Question:
And this:
'''
Ld /Users/davidraijmakers/Library/Developer/Xcode/DerivedData/Scanner-bbwbbvayxxnrhwdsgbkvibplofyw/Build/Products/Debug-iphoneos/Scanner.app/Scanner normal armv7
cd /Users/davidraijmakers/Documents/xcodezooi/Scanner
setenv IPHONEOS_DEPLOYMENT_TARGET 6.0
setenv PATH "/Applications/Xcode.app/Contents/Developer/Platforms/iPhoneOS.platform/Developer/usr/bin:/Applications/Xcode.app/Contents/Developer/usr/bin:/usr/bin:/bin:/usr/sbin:/sbin"
/Applications/Xcode.app/Contents/Developer/Toolchains/XcodeDefault.xctoolchain/usr/bin/clang++ -arch armv7 -isysroot /Applications/Xcode.app/Contents/Developer/Platforms/iPhoneOS.platform/Developer/SDKs/iPhoneOS6.0.sdk -L/Users/davidraijmakers/Library/Developer/Xcode/DerivedData/Scanner-bbwbbvayxxnrhwdsgbkvibplofyw/Build/Products/Debug-iphoneos -L/Users/davidraijmakers/Documents/xcodezooi/Scanner/Scanner/ScanditSDK -F/Users/davidraijmakers/Library/Developer/Xcode/DerivedData/Scanner-bbwbbvayxxnrhwdsgbkvibplofyw/Build/Products/Debug-iphoneos -filelist /Users/davidraijmakers/Library/Developer/Xcode/DerivedData/Scanner-bbwbbvayxxnrhwdsgbkvibplofyw/Build/Intermediates/Scanner.build/Debug-iphoneos/Scanner.build/Objects-normal/armv7/Scanner.LinkFileList -dead_strip -fobjc-link-runtime -stdlib=libc++ -miphoneos-version-min=6.0 -liconv -lz -framework CoreVideo -framework AudioToolbox -framework AVFoundation -framework CoreMedia -framework QuartzCore -framework SystemConfiguration -framework UIKit -framework Foundation -framework CoreGraphics -lscanditsdk-iphone-2.2.5 -o /Users/davidraijmakers/Library/Developer/Xcode/DerivedData/Scanner-bbwbbvayxxnrhwdsgbkvibplofyw/Build/Products/Debug-iphoneos/Scanner.app/Scanner
Undefined symbols for architecture armv7:
"std::basic_ostream<char, std::char_traits<char> >& std::operator<<<std::char_traits<char> >(std::basic_ostream<char, std::char_traits<char> >&, char const*)", referenced from:
l1348 in libscanditsdk-iphone-2.2.5.a(mirasense.o)
l1486 in libscanditsdk-iphone-2.2.5.a(mirasense.o)
l1585 in libscanditsdk-iphone-2.2.5.a(mirasense.o)
l1600 in libscanditsdk-iphone-2.2.5.a(mirasense.o)
l1602 in libscanditsdk-iphone-2.2.5.a(mirasense.o)
l1655 in libscanditsdk-iphone-2.2.5.a(mirasense.o)
"std::basic_string<char, std::char_traits<char>, std::allocator<char> >::basic_string(char const*, std::allocator<char> const&)", referenced from:
l1241 in libscanditsdk-iphone-2.2.5.a(mirasense.o)
"std::ios_base::Init::Init()", referenced from:
l1670 in libscanditsdk-iphone-2.2.5.a(mirasense.o)
l1671 in libscanditsdk-iphone-2.2.5.a(mirasense.o)
l1672 in libscanditsdk-iphone-2.2.5.a(mirasense.o)
l1673 in libscanditsdk-iphone-2.2.5.a(mirasense.o)
l1674 in libscanditsdk-iphone-2.2.5.a(mirasense.o)
l1675 in libscanditsdk-iphone-2.2.5.a(mirasense.o)
l1676 in libscanditsdk-iphone-2.2.5.a(mirasense.o)
...
"std::__throw_length_error(char const*)", referenced from:
std::vector<zxing::Ref<zxing::datamatrix::Version>, std::allocator<zxing::Ref<zxing::datamatrix::Version> > >::_M_insert_aux(__gnu_cxx::__normal_iterator<zxing::Ref<zxing::datamatrix::Version>*, std::vector<zxing::Ref<zxing::datamatrix::Version>, std::allocator<zxing::Ref<zxing::datamatrix::Version> > > >, zxing::Ref<zxing::datamatrix::Version> const&) in libscanditsdk-iphone-2.2.5.a(mirasense.o)
std::vector<zxing::datamatrix::ECB*, std::allocator<zxing::datamatrix::ECB*> >::_M_insert_aux(__gnu_cxx::__normal_iterator<zxing::datamatrix::ECB**, std::vector<zxing::datamatrix::ECB*, std::allocator<zxing::datamatrix::ECB*> > >, zxing::datamatrix::ECB* const&) in libscanditsdk-iphone-2.2.5.a(mirasense.o)
std::vector<zxing::Ref<zxing::qrcode::QRCodeVersion>, std::allocator<zxing::Ref<zxing::qrcode::QRCodeVersion> > >::_M_insert_aux(__gnu_cxx::__normal_iterator<zxing::Ref<zxing::qrcode::QRCodeVersion>*, std::vector<zxing::Ref<zxing::qrcode::QRCodeVersion>, std::allocator<zxing::Ref<zxing::qrcode::QRCodeVersion> > > >, zxing::Ref<zxing::qrcode::QRCodeVersion> const&) in libscanditsdk-iphone-2.2.5.a(mirasense.o)
std::vector<zxing::qrcode::ECB*, std::allocator<zxing::qrcode::ECB*> >::_M_insert_aux(__gnu_cxx::__normal_iterator<zxing::qrcode::ECB**, std::vector<zxing::qrcode::ECB*, std::allocator<zxing::qrcode::ECB*> > >, zxing::qrcode::ECB* const&) in libscanditsdk-iphone-2.2.5.a(mirasense.o)
std::vector<zxing::Ref<zxing::qrcode::DataMask>, std::allocator<zxing::Ref<zxing::qrcode::DataMask> > >::_M_insert_aux(__gnu_cxx::__normal_iterator<zxing::Ref<zxing::qrcode::DataMask>*, std::vector<zxing::Ref<zxing::qrcode::DataMask>, std::allocator<zxing::Ref<zxing::qrcode::DataMask> > > >, zxing::Ref<zxing::qrcode::DataMask> const&) in libscanditsdk-iphone-2.2.5.a(mirasense.o)
std::vector<zxing::qrcode::AlignmentPattern*, std::allocator<zxing::qrcode::AlignmentPattern*> >::_M_insert_aux(__gnu_cxx::__normal_iterator<zxing::qrcode::AlignmentPattern**, std::vector<zxing::qrcode::AlignmentPattern*, std::allocator<zxing::qrcode::AlignmentPattern*> > >, zxing::qrcode::AlignmentPattern* const&) in libscanditsdk-iphone-2.2.5.a(mirasense.o)
std::vector<zxing::Ref<zxing::qrcode::FinderPattern>, std::allocator<zxing::Ref<zxing::qrcode::FinderPattern> > >::_M_insert_aux(__gnu_cxx::__normal_iterator<zxing::Ref<zxing::qrcode::FinderPattern>*, std::vector<zxing::Ref<zxing::qrcode::FinderPattern>, std::allocator<zxing::Ref<zxing::qrcode::FinderPattern> > > >, zxing::Ref<zxing::qrcode::FinderPattern> const&) in libscanditsdk-iphone-2.2.5.a(mirasense.o)
...
"std::string::append(char const*, unsigned long)", referenced from:
l1598 in libscanditsdk-iphone-2.2.5.a(mirasense.o)
"std::string::_Rep::_S_empty_rep_storage", referenced from:
l1604 in libscanditsdk-iphone-2.2.5.a(mirasense.o)
"std::basic_ostream<char, std::char_traits<char> >& std::__ostream_insert<char, std::char_traits<char> >(std::basic_ostream<char, std::char_traits<char> >&, char const*, int)", referenced from:
l1481 in libscanditsdk-iphone-2.2.5.a(mirasense.o)
l1482 in libscanditsdk-iphone-2.2.5.a(mirasense.o)
l1483 in libscanditsdk-iphone-2.2.5.a(mirasense.o)
l1484 in libscanditsdk-iphone-2.2.5.a(mirasense.o)
l1485 in libscanditsdk-iphone-2.2.5.a(mirasense.o)
"std::basic_string<char, std::char_traits<char>, std::allocator<char> >::~basic_string()", referenced from:
l1243 in libscanditsdk-iphone-2.2.5.a(mirasense.o)
l1244 in libscanditsdk-iphone-2.2.5.a(mirasense.o)
l1245 in libscanditsdk-iphone-2.2.5.a(mirasense.o)
l1348 in libscanditsdk-iphone-2.2.5.a(mirasense.o)
l1477 in libscanditsdk-iphone-2.2.5.a(mirasense.o)
l1585 in libscanditsdk-iphone-2.2.5.a(mirasense.o)
l1600 in libscanditsdk-iphone-2.2.5.a(mirasense.o)
...
"std::basic_ostringstream<char, std::char_traits<char>, std::allocator<char> >::basic_ostringstream(std::_Ios_Openmode)", referenced from:
l1348 in libscanditsdk-iphone-2.2.5.a(mirasense.o)
l1480 in libscanditsdk-iphone-2.2.5.a(mirasense.o)
l1585 in libscanditsdk-iphone-2.2.5.a(mirasense.o)
l1600 in libscanditsdk-iphone-2.2.5.a(mirasense.o)
l1602 in libscanditsdk-iphone-2.2.5.a(mirasense.o)
l1655 in libscanditsdk-iphone-2.2.5.a(mirasense.o)
"std::ios_base::Init::~Init()", referenced from:
l1670 in libscanditsdk-iphone-2.2.5.a(mirasense.o)
l1671 in libscanditsdk-iphone-2.2.5.a(mirasense.o)
l1672 in libscanditsdk-iphone-2.2.5.a(mirasense.o)
l1673 in libscanditsdk-iphone-2.2.5.a(mirasense.o)
l1674 in libscanditsdk-iphone-2.2.5.a(mirasense.o)
l1675 in libscanditsdk-iphone-2.2.5.a(mirasense.o)
l1676 in libscanditsdk-iphone-2.2.5.a(mirasense.o)
...
"std::basic_stringbuf<char, std::char_traits<char>, std::allocator<char> >::str() const", referenced from:
l1348 in libscanditsdk-iphone-2.2.5.a(mirasense.o)
l1480 in libscanditsdk-iphone-2.2.5.a(mirasense.o)
l1585 in libscanditsdk-iphone-2.2.5.a(mirasense.o)
l1600 in libscanditsdk-iphone-2.2.5.a(mirasense.o)
l1602 in libscanditsdk-iphone-2.2.5.a(mirasense.o)
l1655 in libscanditsdk-iphone-2.2.5.a(mirasense.o)
"std::basic_string<char, std::char_traits<char>, std::allocator<char> >::basic_string(std::string const&)", referenced from:
l1378 in libscanditsdk-iphone-2.2.5.a(mirasense.o)
zxing::Exception::Exception(zxing::Exception const&) in libscanditsdk-iphone-2.2.5.a(mirasense.o)
"std::basic_ostringstream<char, std::char_traits<char>, std::allocator<char> >::~basic_ostringstream()", referenced from:
l1348 in libscanditsdk-iphone-2.2.5.a(mirasense.o)
l1480 in libscanditsdk-iphone-2.2.5.a(mirasense.o)
l1585 in libscanditsdk-iphone-2.2.5.a(mirasense.o)
l1600 in libscanditsdk-iphone-2.2.5.a(mirasense.o)
l1602 in libscanditsdk-iphone-2.2.5.a(mirasense.o)
l1655 in libscanditsdk-iphone-2.2.5.a(mirasense.o)
"std::ostream::operator<<(int)", referenced from:
l1348 in libscanditsdk-iphone-2.2.5.a(mirasense.o)
l1481 in libscanditsdk-iphone-2.2.5.a(mirasense.o)
l1482 in libscanditsdk-iphone-2.2.5.a(mirasense.o)
l1483 in libscanditsdk-iphone-2.2.5.a(mirasense.o)
l1585 in libscanditsdk-iphone-2.2.5.a(mirasense.o)
l1600 in libscanditsdk-iphone-2.2.5.a(mirasense.o)
l1602 in libscanditsdk-iphone-2.2.5.a(mirasense.o)
...
ld: symbol(s) not found for architecture armv7
clang: error: linker command failed with exit code 1 (use -v to see invocation)
'''
Maybe something with armv7. How do i set this correctly. Works fine on the simulator
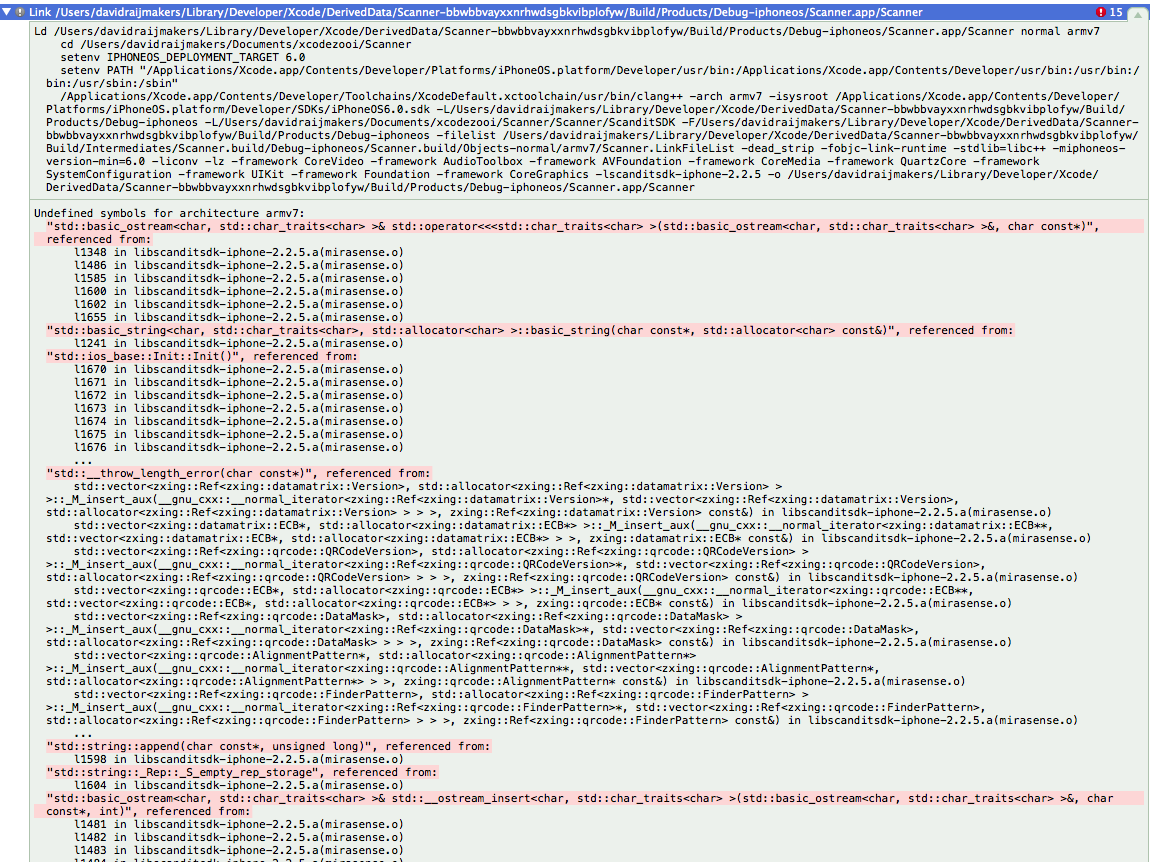
Answer: This likely has to do with XCode not using the right C++ standard library. To fix this, click on your project, go to the project's target under Build Settings, search for the setting called "C++ Standard Library". Set it to either libstdc++ or Compiler Default, it should not be set to libc++.
You need to do this because the Scandit SDK does currently not yet run with the new C++ 11 standard library that was recently introduced into XCode. In the not so far future releases will be compiled with a C++ 11 compiler and run with the std library now set as default in XCode.